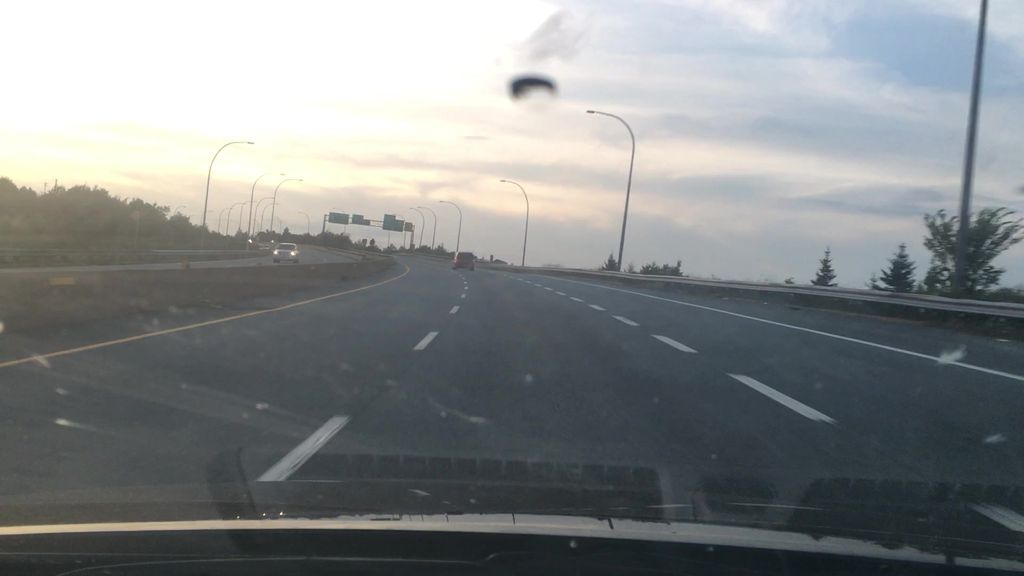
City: halifax